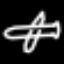
Label: airplane